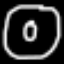
Label: donut